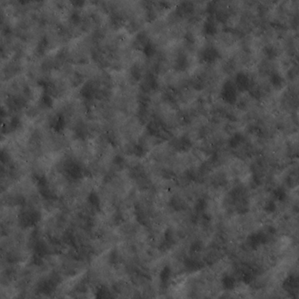
Label: non_frost